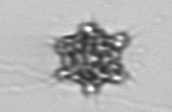
Label: Dictyocha